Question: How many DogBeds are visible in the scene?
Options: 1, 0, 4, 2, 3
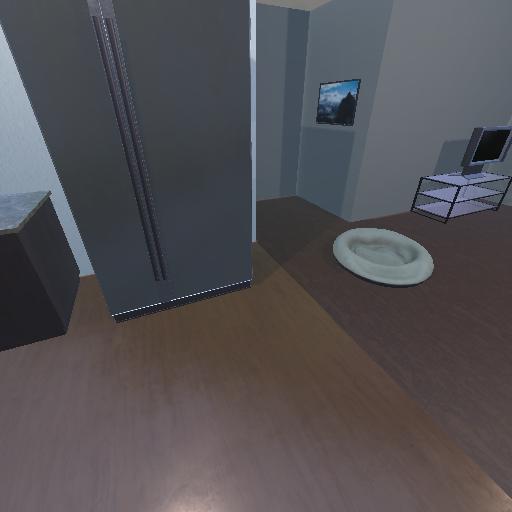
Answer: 1